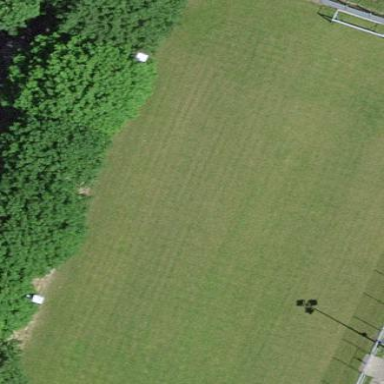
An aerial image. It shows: Fenced pitch used for soccer.